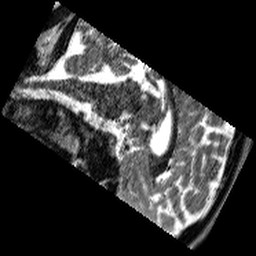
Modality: T2w
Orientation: sagittal